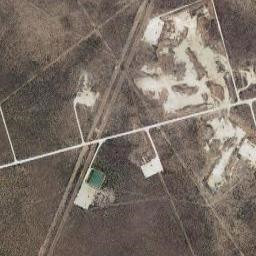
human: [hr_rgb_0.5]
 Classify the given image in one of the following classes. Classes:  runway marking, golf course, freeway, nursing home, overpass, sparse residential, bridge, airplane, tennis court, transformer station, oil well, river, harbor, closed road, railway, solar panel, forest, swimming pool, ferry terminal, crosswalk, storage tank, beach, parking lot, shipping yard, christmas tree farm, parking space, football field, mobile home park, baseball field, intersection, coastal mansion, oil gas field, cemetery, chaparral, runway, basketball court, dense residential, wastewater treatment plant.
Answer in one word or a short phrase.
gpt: oil gas field